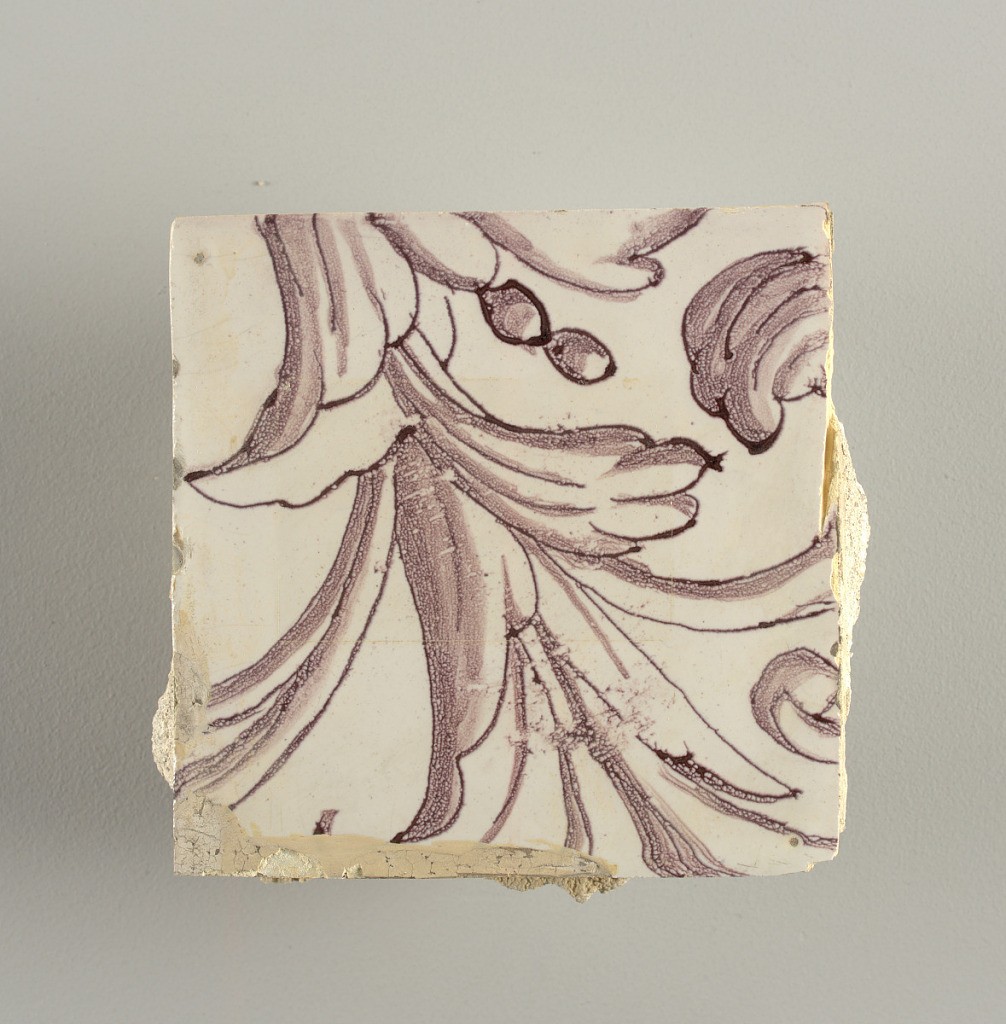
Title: Tile wall facing
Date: ca. 1725
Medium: Tin-glazed earthenware, underglaze
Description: Horizontal rectangle.  Thirty tiles wide and twenty-three tiles high with opening for fireplace eleven tiles wide and ten high.  Foliage arabesques disposed about three vertical axes from which are emphazised by urns at center and right, and at left by the figure of a standing woman carrying an infant on her arm and accompanied by two children.